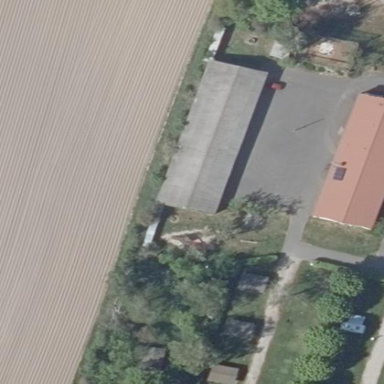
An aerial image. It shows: Carport building.